Question: I am trying to create a simple app that accepts two integer and displays Sum of two on clicking "Sum" button
And I am new to Glade3, so you can expect blunders
'''
/*
* Compile me with:
* gcc -o test test.c $(pkg-config --cflags --libs gtk+-2.0 gmodule-2.0)
*/
#include <gtk/gtk.h>
#include <stdio.h>
#include <stdlib.h>
#include <string.h>
GtkBuilder *builder;
GtkWidget *window;
GError *error = NULL;
void on_button1_clicked(GtkButton *button1, GtkEntry *entry1, GtkEntry *entry2, GtkEntry *entry3 )
{
const char *input1 = (const char *)malloc(20);
const char *input2 = (const char *)malloc(20);
char *result = (char *)malloc(20);
int input1_int, input2_int, result_int;
g_print ("Check point 1
"); //to help debugging
input1 = gtk_entry_get_text(entry1); //fetching user data from entry1
input2 = gtk_entry_get_text(entry2); //fetching user data from entry2
g_print ("Check point 2
"); //to help debugging
input1_int = atoi(input1); // String to Integer Conversion
input2_int = atoi(input2);
result_int = input1_int + input2_int; //Sum operation
sprintf(result, "%d", result_int);
gtk_entry_set_text(entry3, result); //Pushing result of Sum operation into Entry3
}
void on_window1_destroy (GtkObject *object, gpointer user_data)
{
gtk_main_quit();
}
int main( int argc, char **argv )'
{
/* Init GTK+ */
gtk_init( &argc, &argv );
/* Create new GtkBuilder object */
builder = gtk_builder_new();
/* Load UI from file.
* Replace "sum.glade" with your saved project. */
if( ! gtk_builder_add_from_file( builder, "sum.glade", &error ) )
{
g_warning( "%s", error->message );
g_free( error );
return( 1 );
}
/* Get main window pointer from UI */
window = GTK_WIDGET( gtk_builder_get_object( builder, "window1" ) );
/* Connect signals */
gtk_builder_connect_signals( builder, NULL );
/* Destroy builder, since we don't need it anymore */
g_object_unref( G_OBJECT( builder ) );
/* Show window. All other widgets are automatically shown by GtkBuilder */
gtk_widget_show( window );
/* Start main loop */
gtk_main();
return( 0 );
}
'''
---
Output:
Check point 1
(test:10082): Gtk-CRITICAL **: gtk_entry_get_text: assertion 'GTK_IS_ENTRY (entry)' failed Segmentation fault (core dumped)

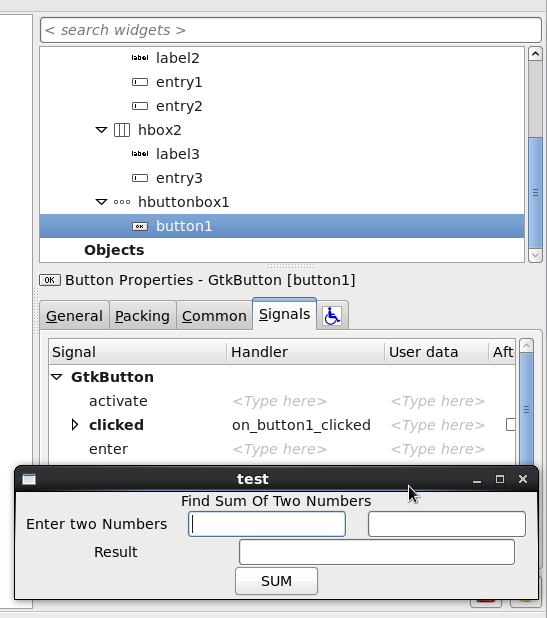
Answer: you are passing 'NULL' for the callback functions here:
'gtk_builder_connect_signals( builder, NULL );'
Also remember to free memory allocated to , and .